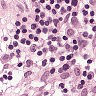
Metastatic tissue present: no